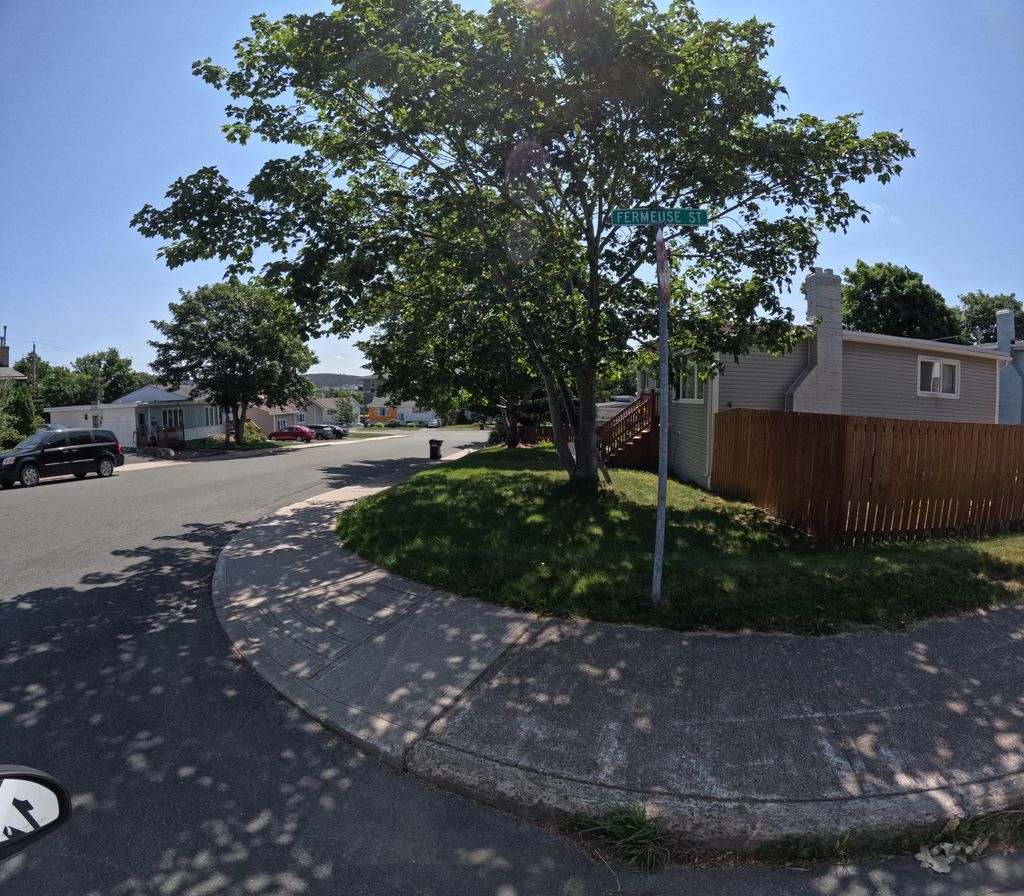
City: st_johns